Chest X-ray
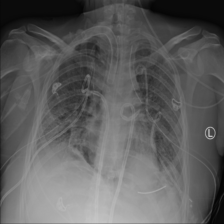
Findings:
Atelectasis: negative
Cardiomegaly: negative
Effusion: negative
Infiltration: negative
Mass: negative
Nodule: negative
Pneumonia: negative
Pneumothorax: positive
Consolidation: positive
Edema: negative
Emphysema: negative
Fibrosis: negative
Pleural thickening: negative
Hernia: negative